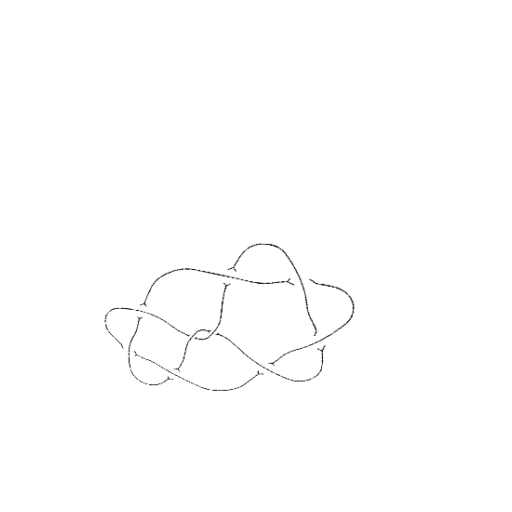
Crossing number: 9